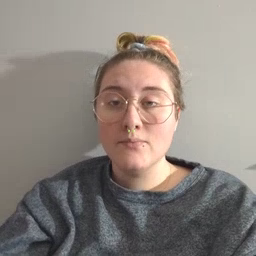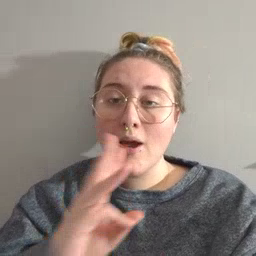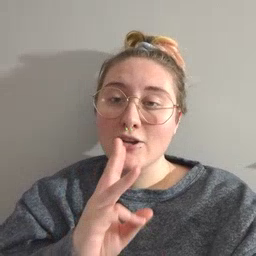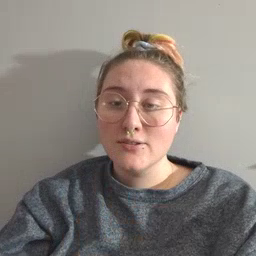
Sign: water